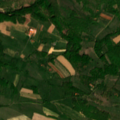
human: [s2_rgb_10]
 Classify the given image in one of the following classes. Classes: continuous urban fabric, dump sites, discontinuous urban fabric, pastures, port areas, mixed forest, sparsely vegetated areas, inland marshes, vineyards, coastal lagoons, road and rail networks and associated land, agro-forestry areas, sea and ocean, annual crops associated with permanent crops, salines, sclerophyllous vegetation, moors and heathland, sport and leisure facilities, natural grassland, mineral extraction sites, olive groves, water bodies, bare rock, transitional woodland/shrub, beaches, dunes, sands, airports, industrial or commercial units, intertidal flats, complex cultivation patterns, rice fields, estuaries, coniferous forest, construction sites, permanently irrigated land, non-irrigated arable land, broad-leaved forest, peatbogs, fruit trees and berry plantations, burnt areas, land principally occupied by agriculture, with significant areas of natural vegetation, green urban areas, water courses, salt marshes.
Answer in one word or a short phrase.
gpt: complex cultivation patterns, land principally occupied by agriculture, with significant areas of natural vegetation, broad-leaved forest, mixed forest